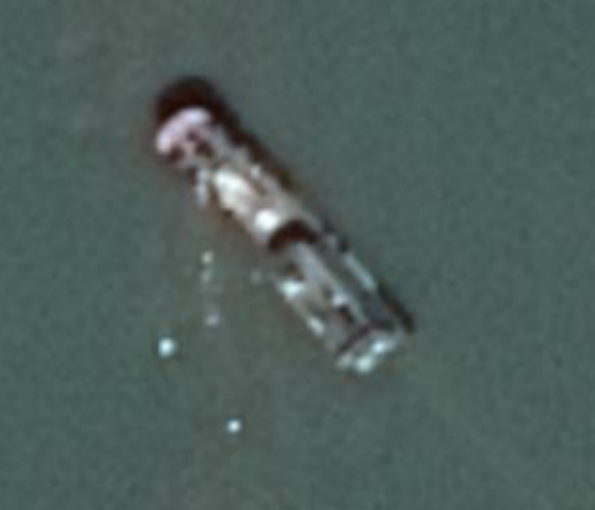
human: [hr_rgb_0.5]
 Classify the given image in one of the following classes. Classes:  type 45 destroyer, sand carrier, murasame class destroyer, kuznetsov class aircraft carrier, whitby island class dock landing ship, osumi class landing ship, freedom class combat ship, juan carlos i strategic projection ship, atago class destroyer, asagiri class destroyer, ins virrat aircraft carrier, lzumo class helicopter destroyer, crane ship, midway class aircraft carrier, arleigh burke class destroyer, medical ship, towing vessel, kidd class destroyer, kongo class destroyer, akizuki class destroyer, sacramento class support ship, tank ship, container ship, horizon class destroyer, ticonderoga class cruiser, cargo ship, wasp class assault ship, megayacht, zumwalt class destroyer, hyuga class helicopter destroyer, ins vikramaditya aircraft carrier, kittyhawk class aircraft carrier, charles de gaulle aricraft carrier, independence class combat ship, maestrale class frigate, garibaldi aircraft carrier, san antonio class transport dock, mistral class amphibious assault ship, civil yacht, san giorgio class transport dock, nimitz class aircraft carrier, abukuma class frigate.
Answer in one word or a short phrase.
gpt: Cargo ship